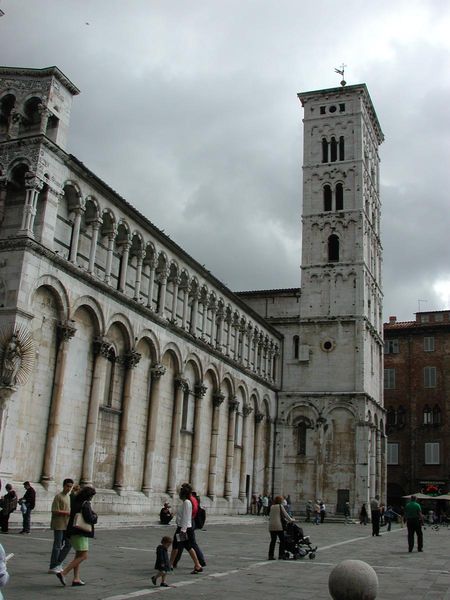
Titel: Lucca, San Michele in Foro
Standort: Lucca, S. Michele in Foro (EU - I)
Schlagwörter: arch, arches, church, column, columns, people, white, dark, dresses, gray, green, old, windows, sky, stone, building, street, tower, child, spain, cross, cement, photo, marble, italy, city, madonna, cathedral, campanile, square, brick, facade, belltower, gebäude, tourist, paint, pillar, mary, row, foto, turm, photograph, säulen, bögen, plaza, corner, häuser, bells, italz, arhitecture, stroller, pisa, lucca, eruope, renaissance university